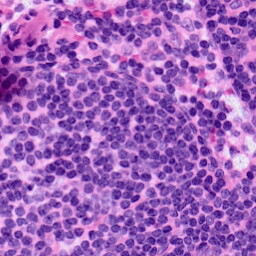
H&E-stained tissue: LymphNode